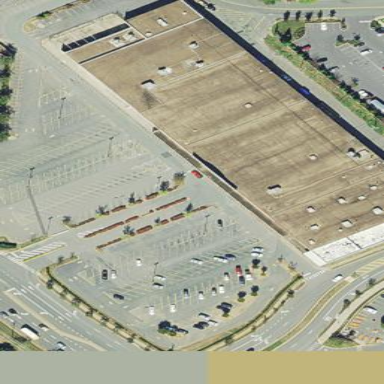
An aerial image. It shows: Retail building.